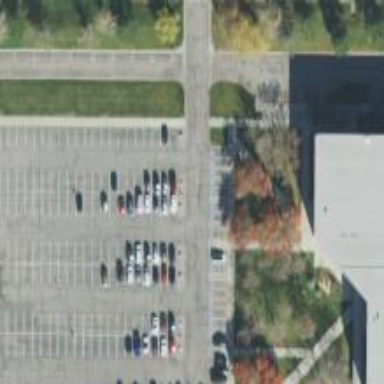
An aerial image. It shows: Parking space is available.